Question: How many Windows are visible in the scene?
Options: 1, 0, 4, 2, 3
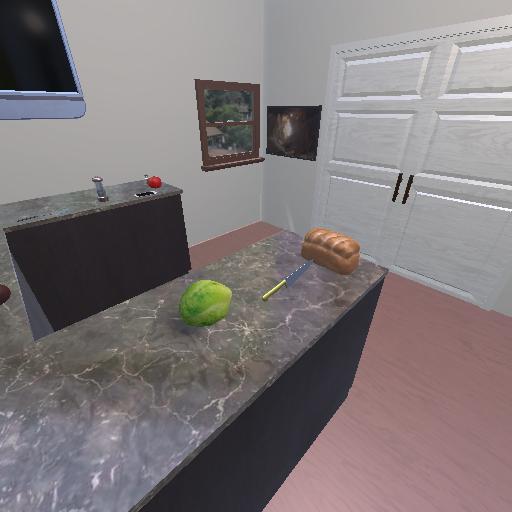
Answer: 1